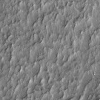
Atmospheric dust classification: not_dusty